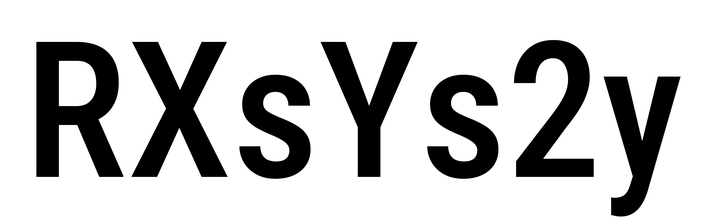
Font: Roboto_Condensed_Medium